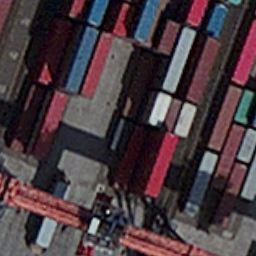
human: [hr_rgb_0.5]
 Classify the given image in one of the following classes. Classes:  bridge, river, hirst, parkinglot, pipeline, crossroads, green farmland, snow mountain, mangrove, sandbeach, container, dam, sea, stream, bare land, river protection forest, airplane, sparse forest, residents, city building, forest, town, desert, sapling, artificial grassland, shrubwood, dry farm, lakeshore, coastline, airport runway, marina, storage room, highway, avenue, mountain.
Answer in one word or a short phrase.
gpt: container